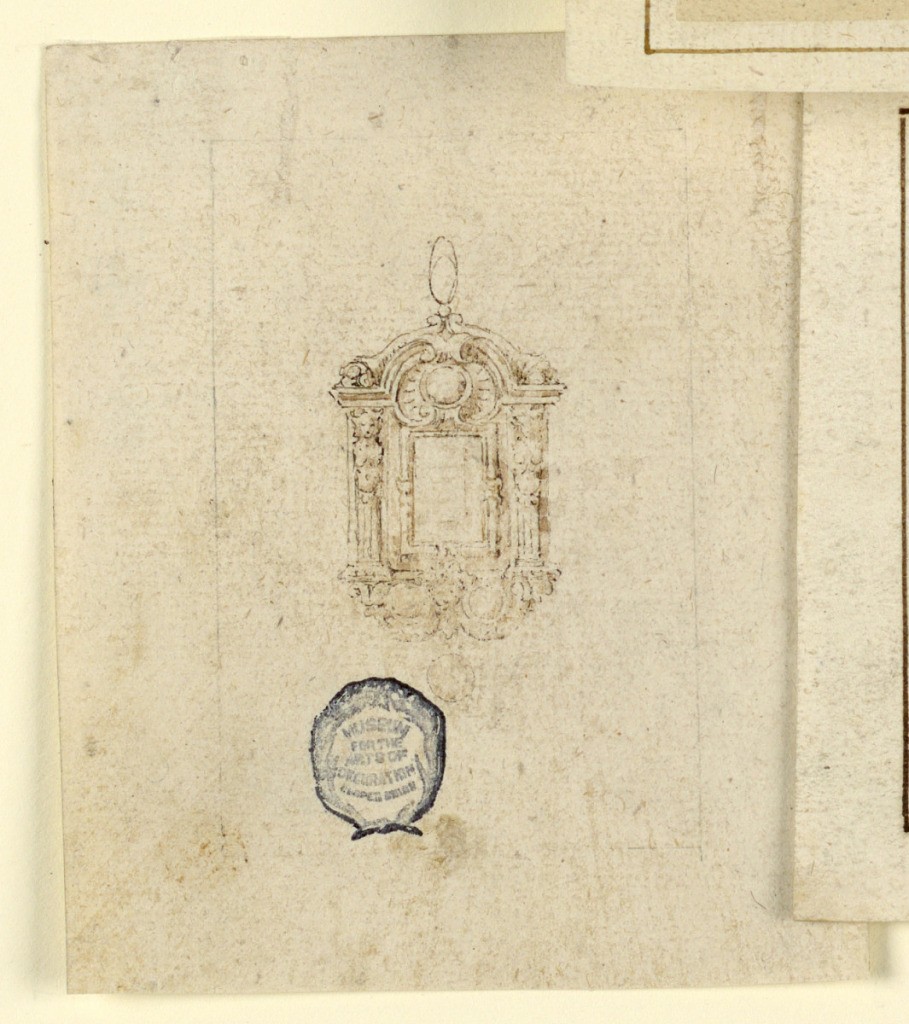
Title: Design for a Pendant
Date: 16th century
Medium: Graphite, pen and ink, brush and sepia on paper
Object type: Drawing
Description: Architectural escutcheon flanked by term figures. Pair of volute at top. Hanging pearl at bottom.